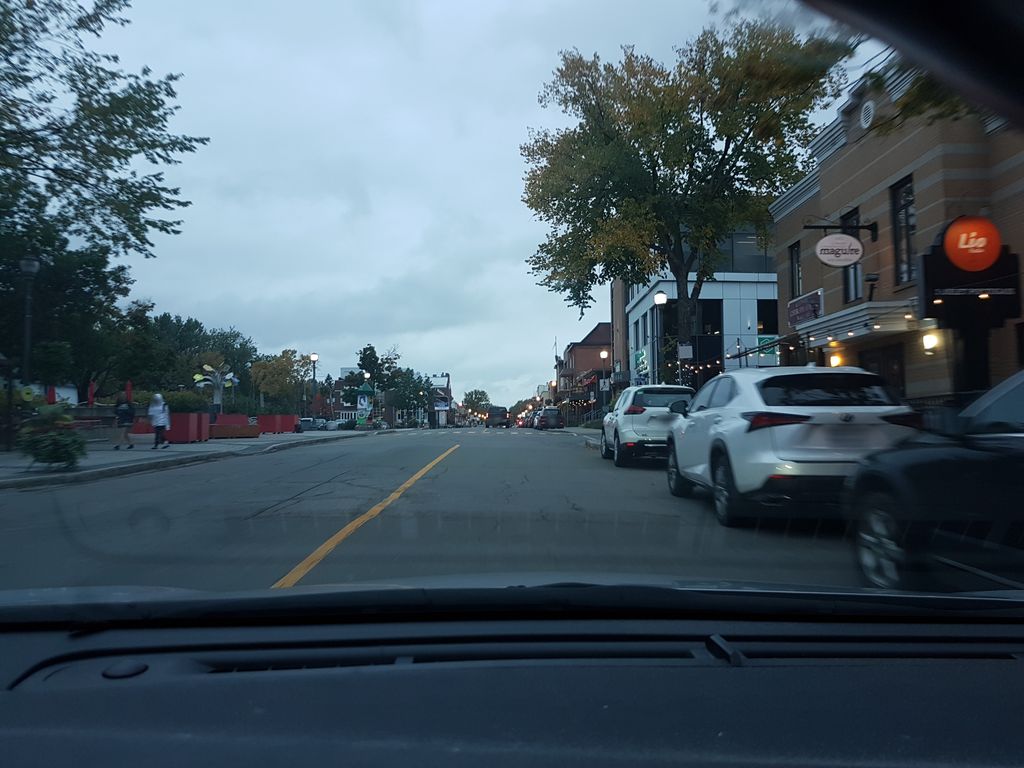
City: quebec_city